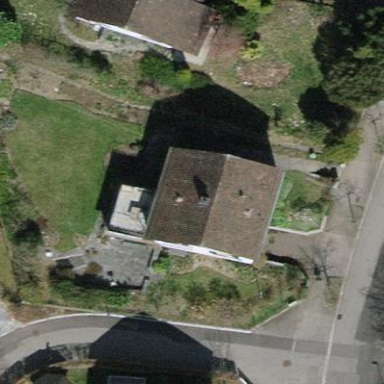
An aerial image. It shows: Building with tiled roof.